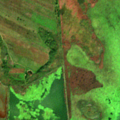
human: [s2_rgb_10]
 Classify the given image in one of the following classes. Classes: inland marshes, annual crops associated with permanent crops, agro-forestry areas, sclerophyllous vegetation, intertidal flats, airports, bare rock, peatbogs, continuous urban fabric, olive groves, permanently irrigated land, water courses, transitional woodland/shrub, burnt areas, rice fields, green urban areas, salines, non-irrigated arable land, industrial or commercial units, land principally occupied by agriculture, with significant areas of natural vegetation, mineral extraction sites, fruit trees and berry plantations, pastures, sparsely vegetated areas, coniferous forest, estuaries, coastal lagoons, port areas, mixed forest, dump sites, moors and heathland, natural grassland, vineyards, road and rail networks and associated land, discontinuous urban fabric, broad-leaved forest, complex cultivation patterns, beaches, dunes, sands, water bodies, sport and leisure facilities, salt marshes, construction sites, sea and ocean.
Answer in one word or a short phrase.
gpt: pastures, water bodies